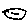
Label: bird